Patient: sex M, age 74
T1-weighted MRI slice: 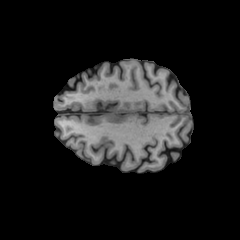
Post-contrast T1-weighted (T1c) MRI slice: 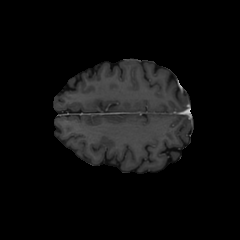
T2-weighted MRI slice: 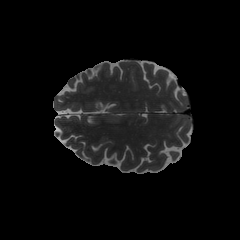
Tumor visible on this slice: no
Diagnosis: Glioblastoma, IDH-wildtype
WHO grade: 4